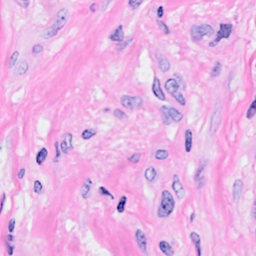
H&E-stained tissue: Breast